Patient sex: F
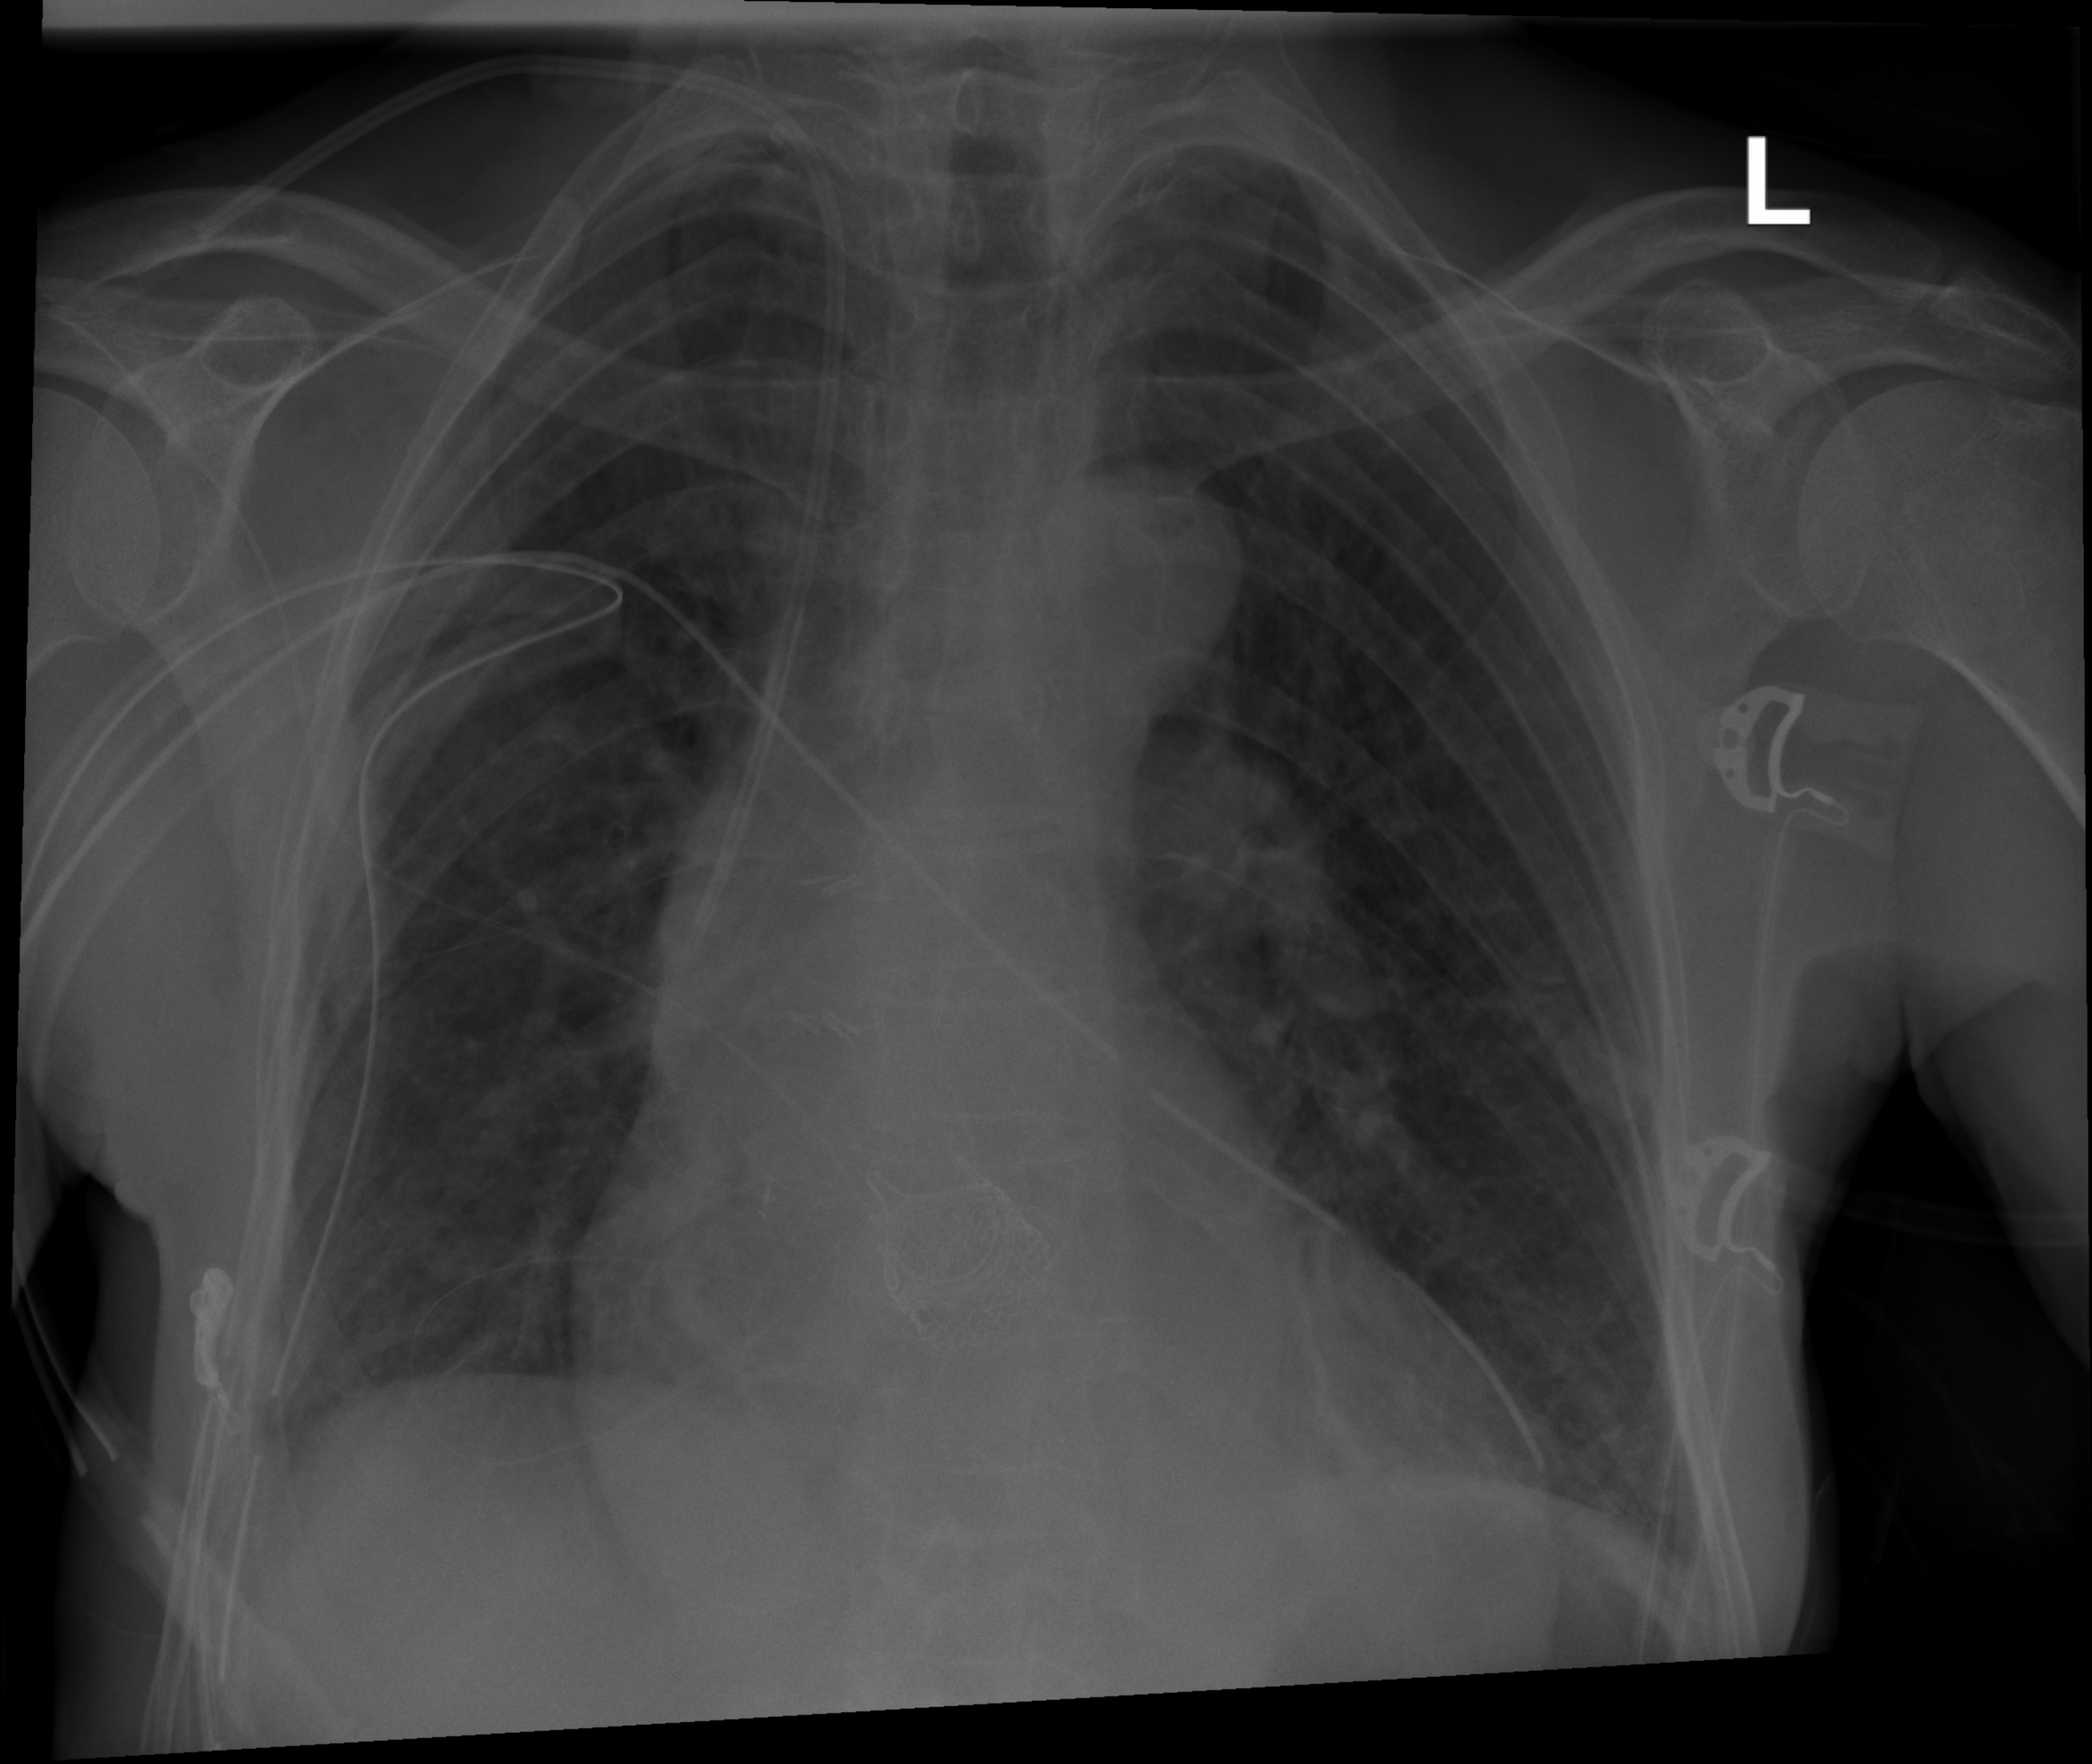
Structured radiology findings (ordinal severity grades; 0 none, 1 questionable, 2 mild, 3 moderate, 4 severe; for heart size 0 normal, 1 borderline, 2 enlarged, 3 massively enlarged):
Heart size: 2
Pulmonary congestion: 0
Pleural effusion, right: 1
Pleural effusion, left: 1
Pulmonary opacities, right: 0
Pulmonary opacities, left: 0
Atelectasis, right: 2
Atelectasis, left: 2